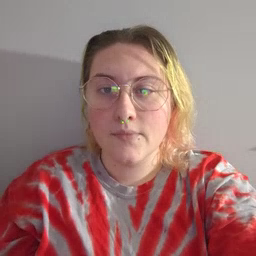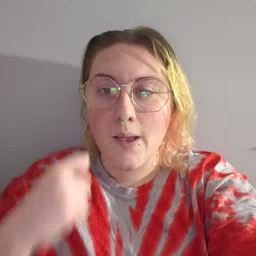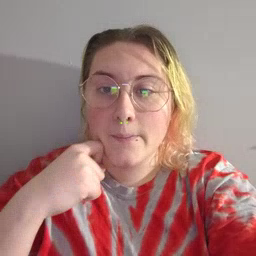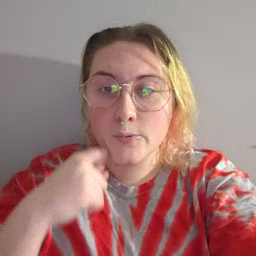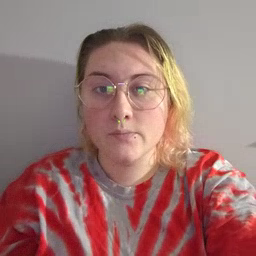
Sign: apple